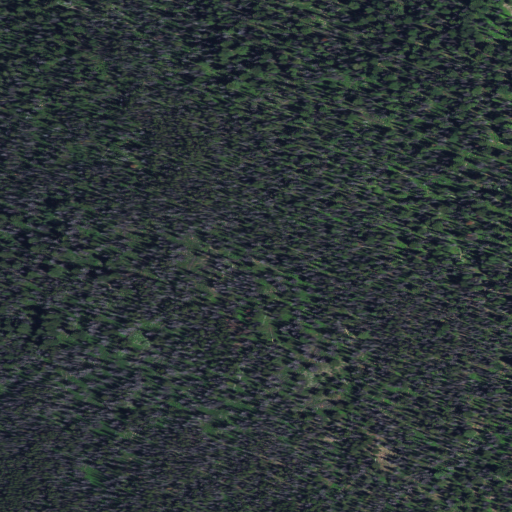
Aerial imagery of mountain in Idaho named Dome Hill containing only evergreen forest